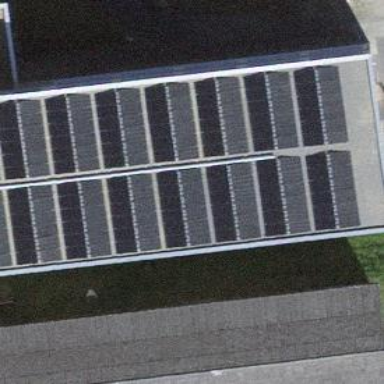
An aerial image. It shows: Solar power generator.